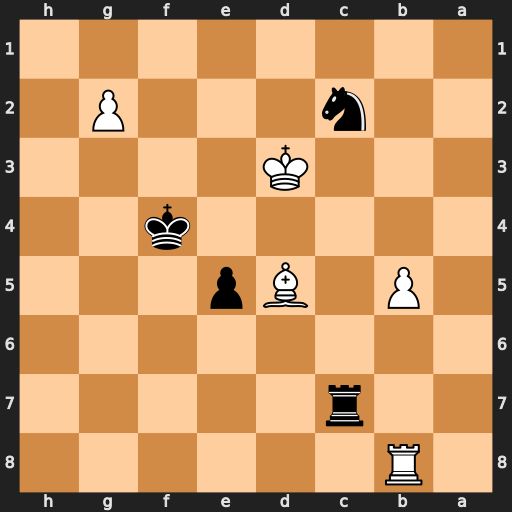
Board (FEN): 1R6/2r5/8/1P1Bp3/5k2/3K4/2n3P1/8
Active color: b
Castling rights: -
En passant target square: -
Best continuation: Nb4+ Kd2 Nxd5